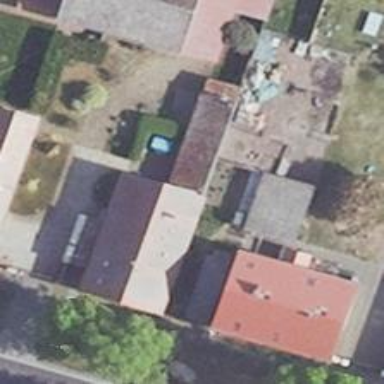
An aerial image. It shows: Gabled roof on residential building.